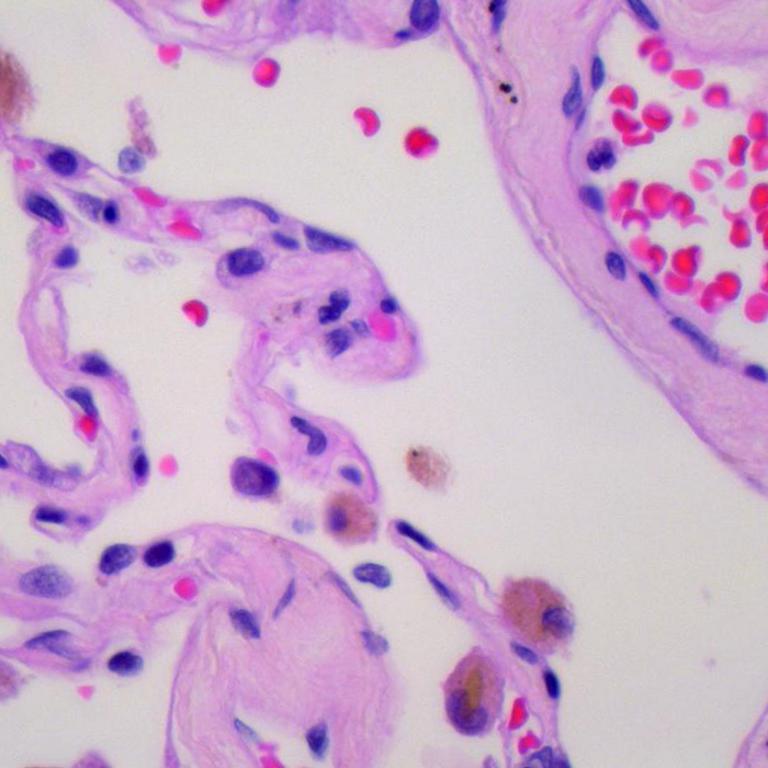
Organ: lung
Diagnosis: benign